Interaction volume radius: 10 \u00c5
Interaction volume height: 20 \u00c5
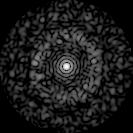
Disorder parameter: 0.8411